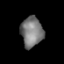
Tissue: prostate
Cell type: T cells
Senescence score: 0.2952
Nuclear area (px): 652
Mean DAPI intensity: 120.58